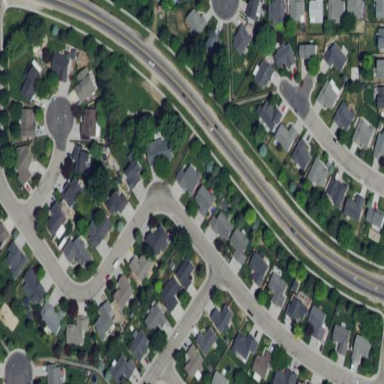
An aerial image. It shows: Sidewalk along the footway.